Question: would you know how to force my H1 text to be placed below the blue category button? Currently it goes next to it. Many thanks
<URL>

'''
<div id="article" class="animated2 fadeInLeftBig">
<div class="article-close"></div>
<div class="category">#Category</div>
<h1>This is the H1</h1>
<p class="intro">Lorem ips um dolor sit amet, consectetur adipiscing elit. Nam sit amet diam nisl. Aliquam quis est eu elit facilisis aliquam. Pellentesque porta nunc diam <a class="various" href="#">Inline</a></p>
</div>
'''
CSS:
'''
#article {
/* opacity controlled via fadeInLeftBig */
position: absolute;
width: 600px;
left: 230px;
top: 0;
height:100%;
background-color: #fff;
opacity:0.9;
padding: 30px 50px 50px 50px;
z-index: 1000;
box-shadow:-2px 0 5px 0 rgba(0, 0, 0, 0.5);
}
#article .intro{
font-family: 'Open Sans', sans-serif;
font-weight:600;
}
#article h1 {
font-size: 33px;
color:#555;
font-style:italic;
}
#article h2 {
color:#555;
margin-bottom:5px;
}
#article p {
font-style: normal;
font-weight: 300;
/* color: #555; */
color: #555;
font-size: 15px;
line-height: 22px;
padding: 10px 0;
margin-top: -10px;
text-align:justify;
}
#article a {
color: #F15034;
text-decoration: none;
font-weight: bold;
}
#article a:hover {
border-bottom: 2px solid #F15034;
}
.category {
float: left;
text-align: center;
font-size: 12px;
color: white;
padding: 8px 18px;
margin: 18px 0 0 0px;
text-decoration: none;
-webkit-transition: background 0.3s ease;
-moz-transition: background 0.3s ease;
-ms-transition: background 0.3s ease;
-o-transition: background 0.3s ease;
transition: background 0.3s ease;
background: rgba(71, 186, 255, 0.8);
}
'''
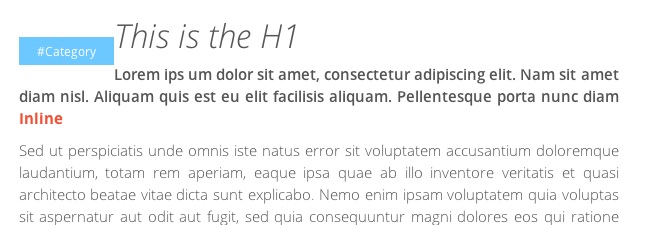
Answer: Put clear left on your heading should work
'''
#article h1 {
font-size: 33px;
color:#555;
font-style:italic;
clear:left;
}
'''
See <URL>